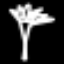
Label: palm tree